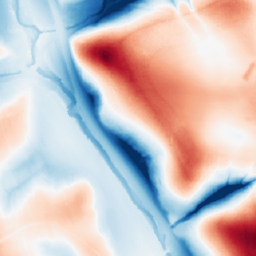
Category: trend_removal
Decomposition family: local_polynomial
Decomposition parameters: window_size: 101
degree: 1
Upsampling method: area
Upsampling parameters: scale: 2
Upsampling scale: 2